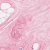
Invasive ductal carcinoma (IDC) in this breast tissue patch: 0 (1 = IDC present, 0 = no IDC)